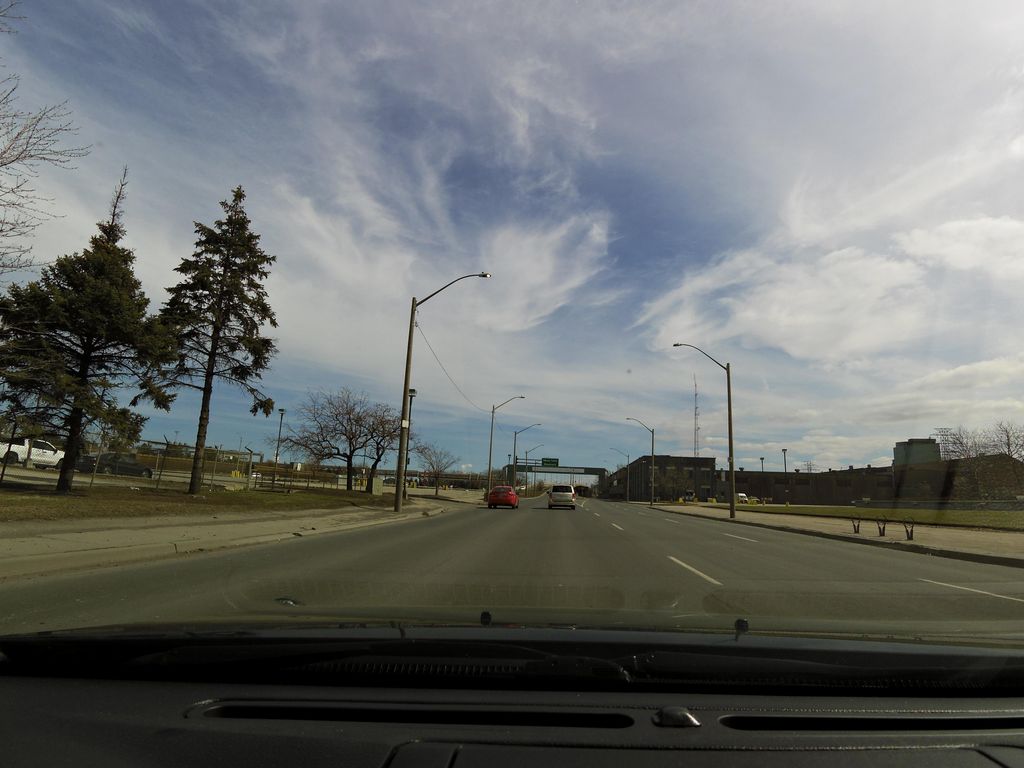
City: hamilton